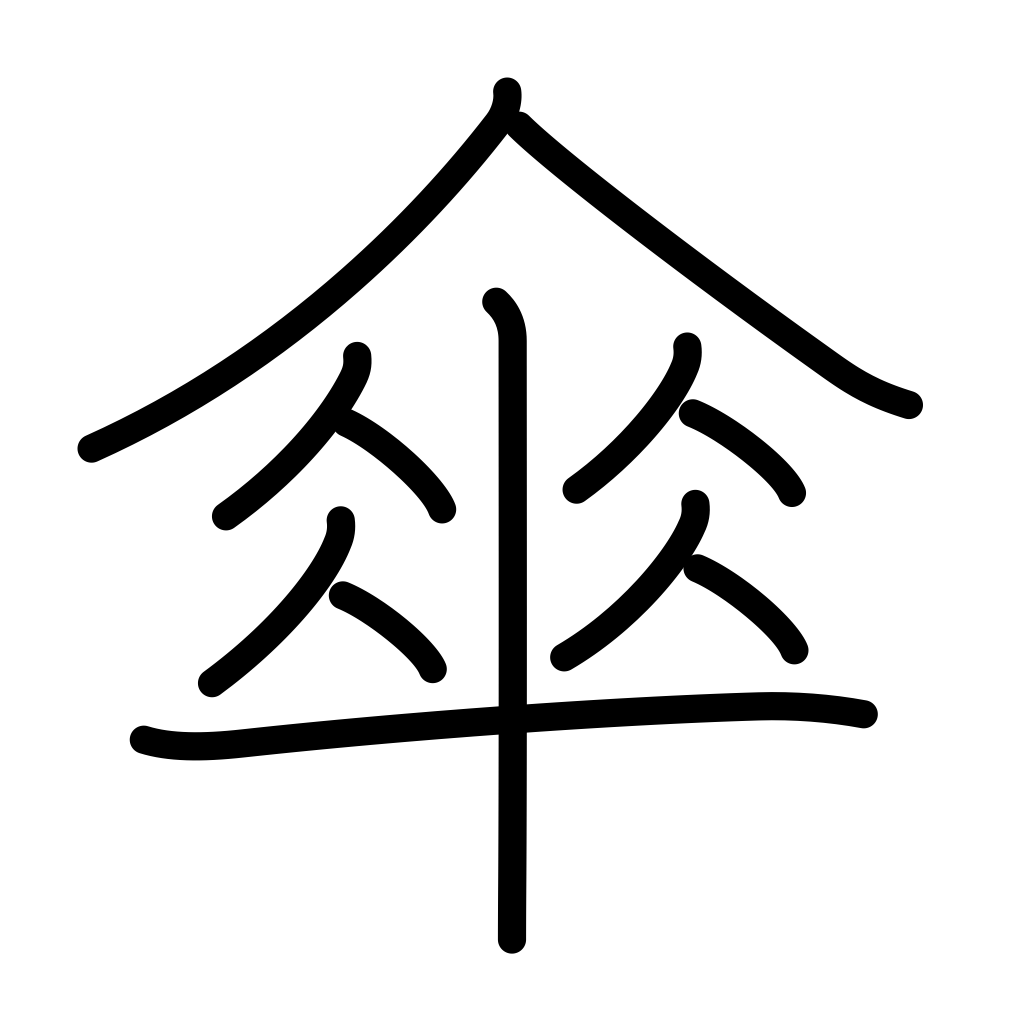
Meaning: umbrella